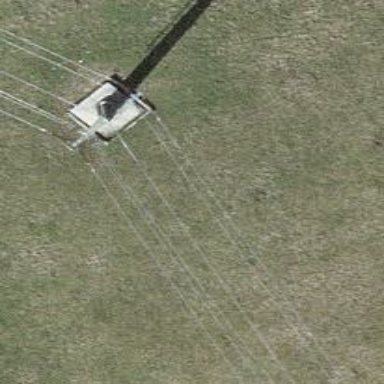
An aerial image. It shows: Power line in the image.